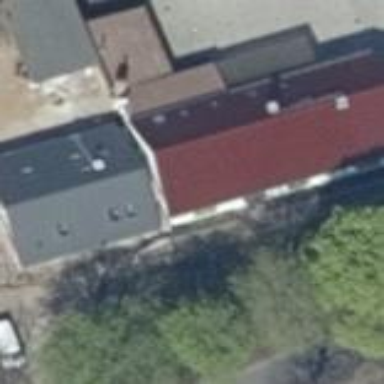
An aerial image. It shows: House with gabled roof oriented along the building. The roof color is maroon.